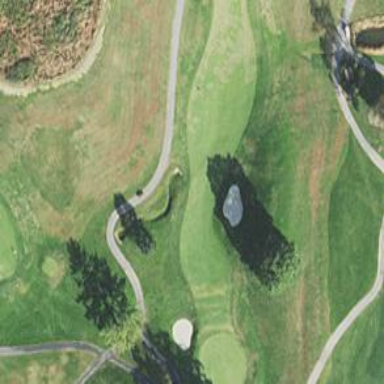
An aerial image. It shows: Golf hole.